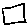
Label: square